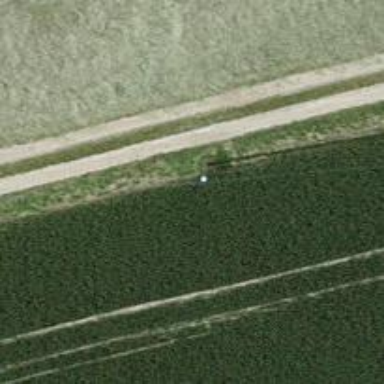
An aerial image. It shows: Power pole.